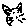
Label: cat